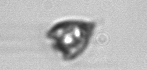
Label: Pyramimonas_longicauda